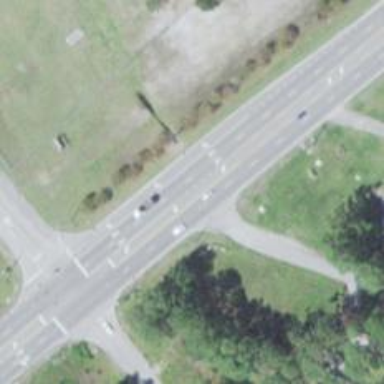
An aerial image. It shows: Asphalt road designated as trunk highway.